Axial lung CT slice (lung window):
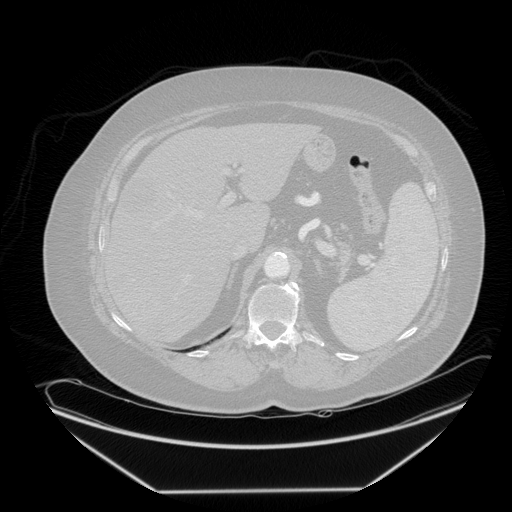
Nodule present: no